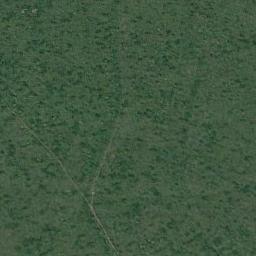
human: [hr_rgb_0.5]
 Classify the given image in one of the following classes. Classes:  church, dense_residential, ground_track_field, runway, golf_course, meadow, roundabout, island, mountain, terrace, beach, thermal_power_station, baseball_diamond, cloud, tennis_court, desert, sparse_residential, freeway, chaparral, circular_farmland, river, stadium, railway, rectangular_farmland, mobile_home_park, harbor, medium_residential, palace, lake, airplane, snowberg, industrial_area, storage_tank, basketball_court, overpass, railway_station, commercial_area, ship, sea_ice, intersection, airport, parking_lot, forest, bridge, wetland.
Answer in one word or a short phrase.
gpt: meadow